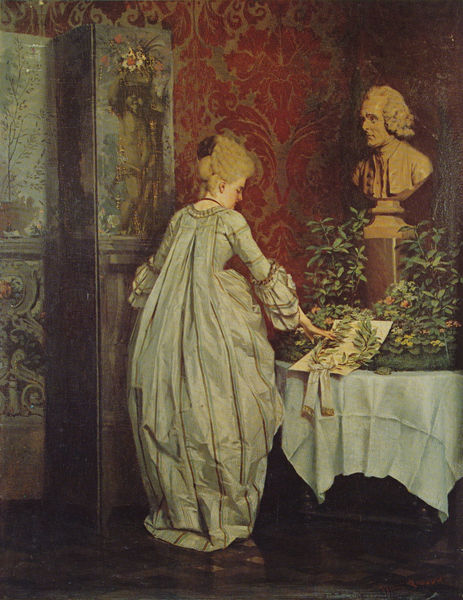
Titel: Der Gedenktag im Boudoir
Künstler: Heinrich Lossow
Standort: München
Institution: Neue Pinakothek
Schlagwörter: blau, dunkel, gemälde, hand, haut, mann, schatten, weiß, grün, ocker, blume, blumen, braun, bunt, frankreich, frau, frisur, grau, haar, hell, hut, kleid, licht, mund, raum, rücken, schwarz, säule, tisch, tür, türkis, zimmer, blick, dame, rot, tuch, beige, malerei, muster, ornament, schleife, blond, wand, augen, band, barock, falten, knoten, leinen, samt, sockel, stein, tod, trauer, ärmel, bild, innenraum, portrait, porträt, tischdecke, tischtuch, öl, bach, spiegelung, sonne, boden, figur, gewand, gold, haare, interieur, mantel, stoff, decke, nachthemd, saum, blatt, pflanze, pflanzen, locken, rokoko, schultern, seide, oval, engel, putte, skulptur, statue, ton, perücke, schleppe, dutt, rückenansicht, schrift, bilder, papier, schrank, ecke, zimmerecke, parkett, kette, ölgemälde, jugendstil, tapete, dichter, büste, floral, ornamente, verzierung, wandgemälde, wandmalerei, paravan, paravant, paravent, streifen, lciht, faltenwurf, hochsteckfrisur, rüschen, halskette, gewächs, haarspange, zettel, rückenfigur, blondine, druck, künstler, scharz, beethoven, schiller, fliese, kranz, lorbeer, lorbeerkranz, brokat, altar, beerdigung, gestorben, grab, brief, satyr, paravong, bleich, hochfrisur, königin, kabinett, steckfrisur, gestickt, schriftstück, siegel, urkunde, postament, verehrung, gedenken, empire, seidenkleid, goethe, putten, bemalung, steinboden, reformkleid, blumenkränze, sigel, schlafrock, standbild, bauchig, mamor, ehrung, perrücke, mozart, andenken, panel, tapette, bläter, geranke, holzmalerei, keid, mustertapete, pflanzeng, plfanze, pressdruck, rün, shcmal, spanische wand, tulpenkleid, tulpenrock, vate, verfahren, voltair, voltaire, wandschirm, fraz, spanische, trauergaben, timmer, shakespeare, buket, ehren, dame mit trauerkranz, weißes taftkleid, dichterbüste, tapate, standtbild